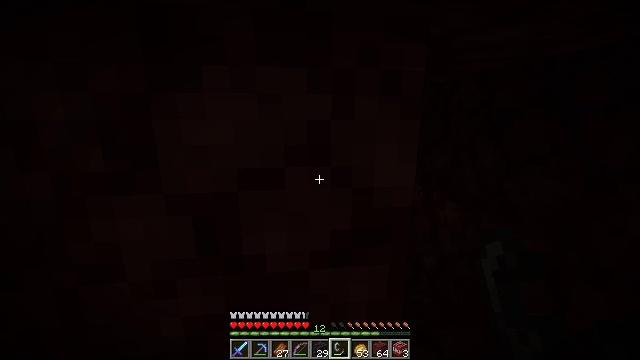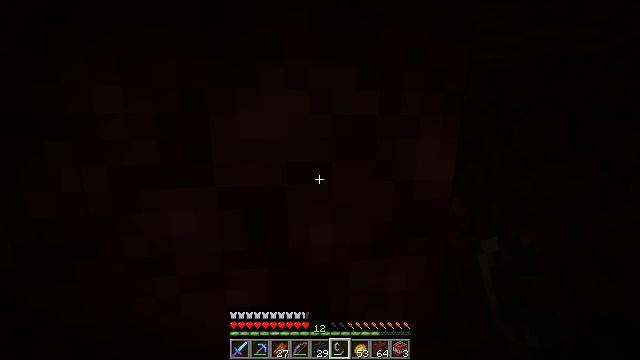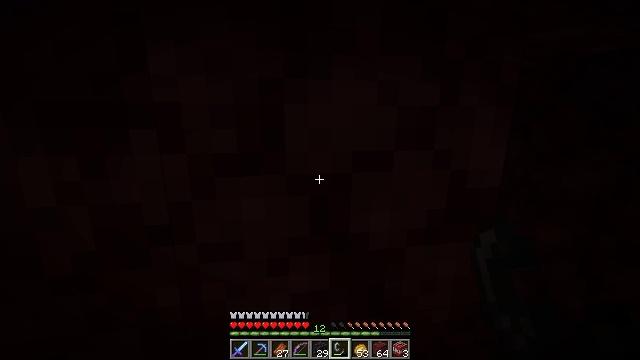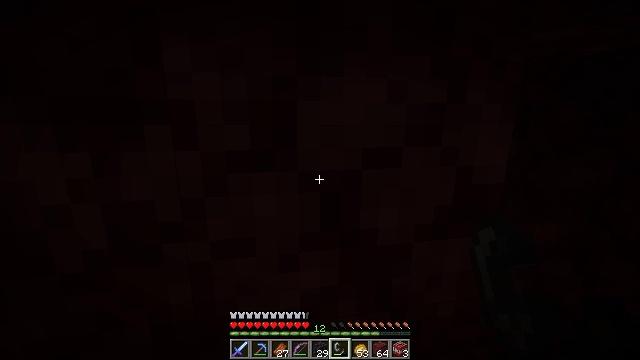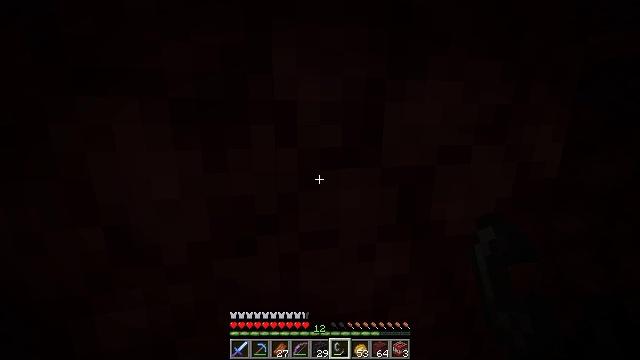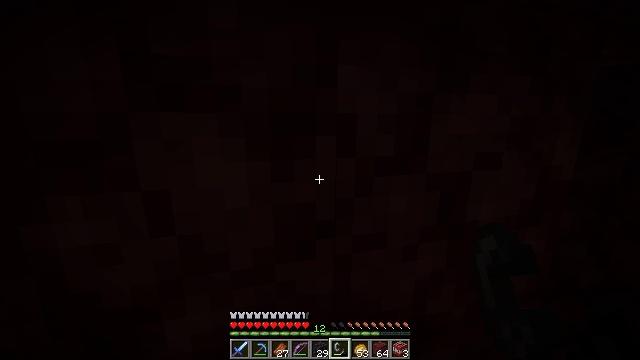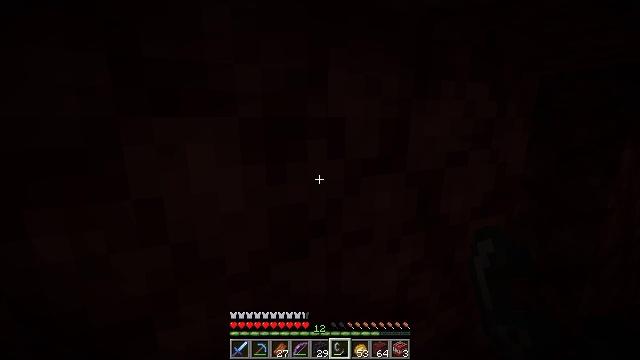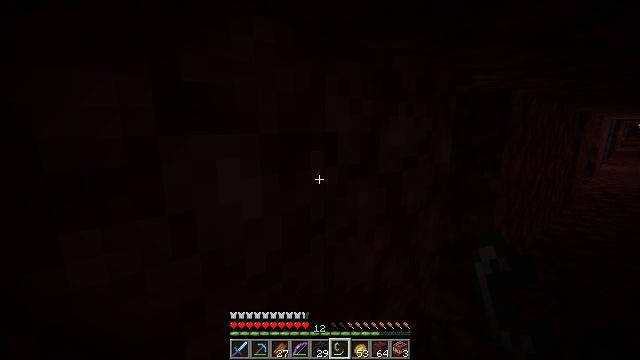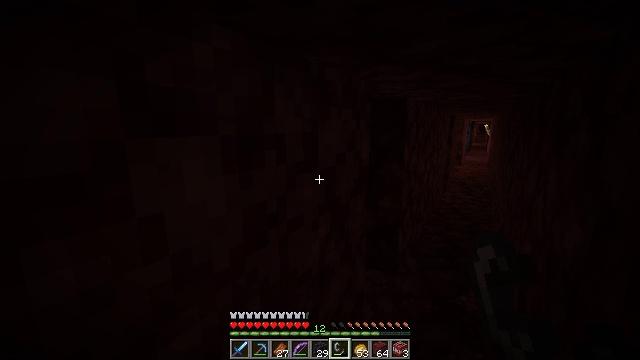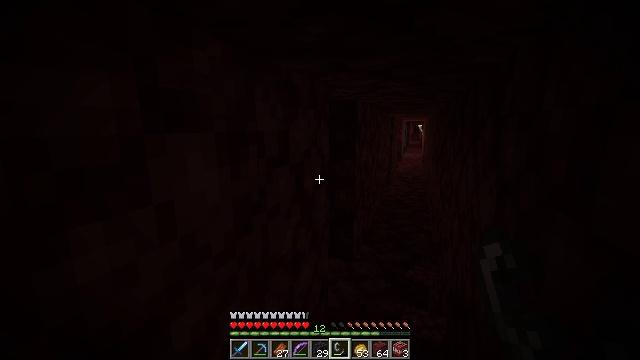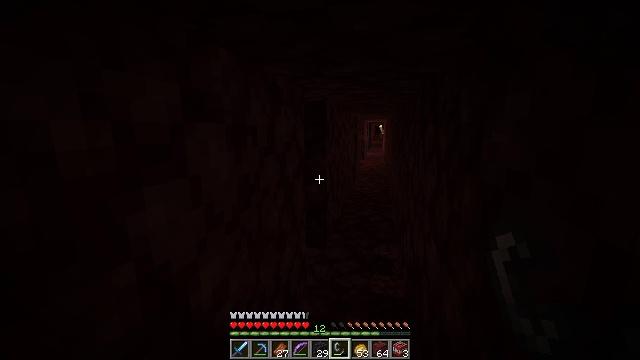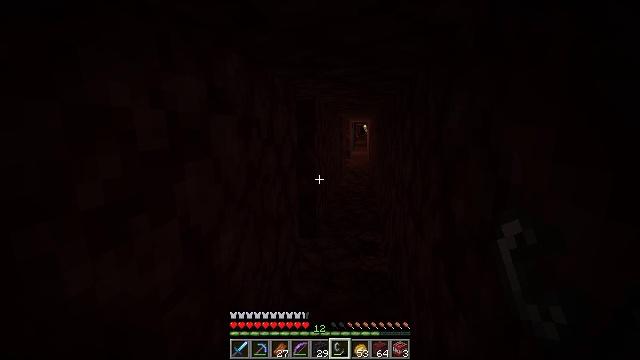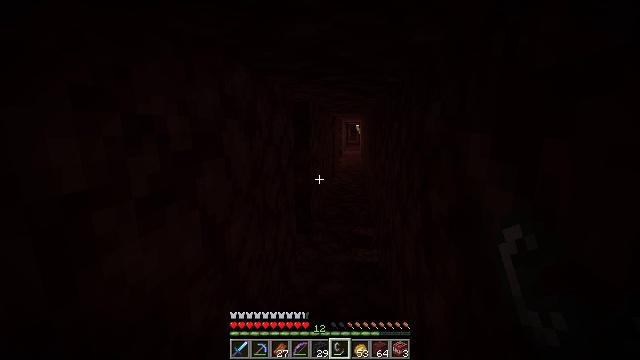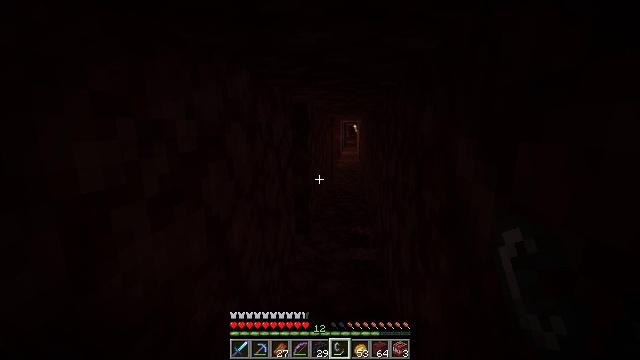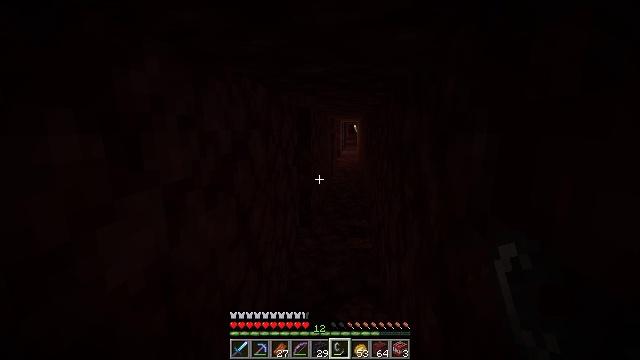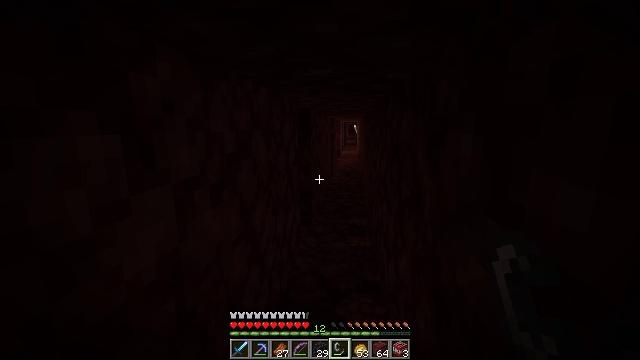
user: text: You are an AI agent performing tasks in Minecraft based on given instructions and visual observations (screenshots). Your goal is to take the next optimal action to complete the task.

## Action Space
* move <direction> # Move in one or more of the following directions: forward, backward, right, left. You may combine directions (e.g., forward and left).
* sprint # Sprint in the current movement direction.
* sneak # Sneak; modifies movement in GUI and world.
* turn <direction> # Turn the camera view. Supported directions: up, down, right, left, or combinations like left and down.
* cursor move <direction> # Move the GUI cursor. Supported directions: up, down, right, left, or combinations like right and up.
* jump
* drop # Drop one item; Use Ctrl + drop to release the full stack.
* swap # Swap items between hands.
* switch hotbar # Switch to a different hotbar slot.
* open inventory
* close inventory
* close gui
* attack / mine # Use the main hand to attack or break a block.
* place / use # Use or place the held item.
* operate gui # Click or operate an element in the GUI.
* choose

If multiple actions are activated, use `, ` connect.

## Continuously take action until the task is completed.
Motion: motion action
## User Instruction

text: Kill mobs.
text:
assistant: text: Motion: move back and move left, turn right
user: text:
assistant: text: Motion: move back and move left
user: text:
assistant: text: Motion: move back and move left, turn right
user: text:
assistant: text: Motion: move back and move left, turn right
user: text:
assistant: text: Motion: move back and move left, turn right
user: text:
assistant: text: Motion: move back and move left, turn right
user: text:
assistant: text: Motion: move back and move left, turn right and up
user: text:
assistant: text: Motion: move back and move left, turn right
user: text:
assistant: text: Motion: move back, turn right
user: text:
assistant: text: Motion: move back, turn right
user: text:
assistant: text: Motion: move back, turn right
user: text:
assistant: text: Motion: move back, turn right
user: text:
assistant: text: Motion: move back
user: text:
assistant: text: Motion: move back
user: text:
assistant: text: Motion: move back
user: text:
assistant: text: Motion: move back
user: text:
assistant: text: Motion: move back
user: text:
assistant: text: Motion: move back
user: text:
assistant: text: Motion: move back
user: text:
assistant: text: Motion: move back
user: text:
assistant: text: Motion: move back
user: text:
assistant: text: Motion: no_op
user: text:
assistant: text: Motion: no_op
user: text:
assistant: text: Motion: no_op
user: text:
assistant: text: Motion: no_op
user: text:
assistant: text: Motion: no_op
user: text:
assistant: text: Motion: no_op
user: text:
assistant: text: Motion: no_op
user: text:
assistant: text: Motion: no_op
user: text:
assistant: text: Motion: no_op